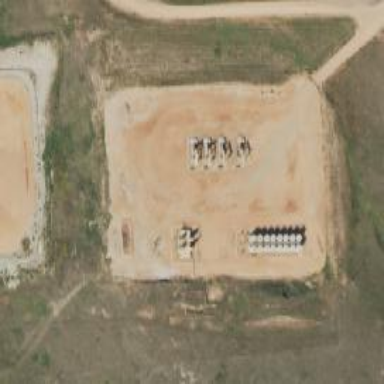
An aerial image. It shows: Petroleum well that is man-made.